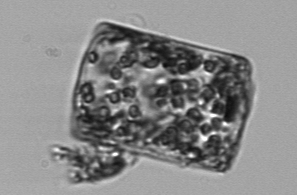
Label: Guinardia_flaccida